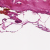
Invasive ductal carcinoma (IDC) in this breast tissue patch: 0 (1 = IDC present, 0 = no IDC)